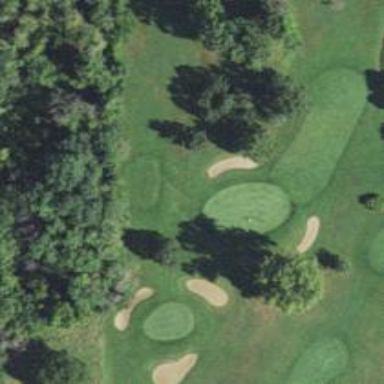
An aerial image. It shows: View of golf hole.